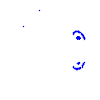
Particle: kaon